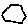
Label: hexagon